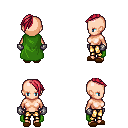
a pixel art fantasy rpg character, female body template, human, light skin, green cape, gold greaves, ruby red long mohawk hairstyle, metal gloves, brown slippers, four views (front, back, left, right), 2x2 character sprite sheet, small pixel art, hard edges, no anti-aliasing